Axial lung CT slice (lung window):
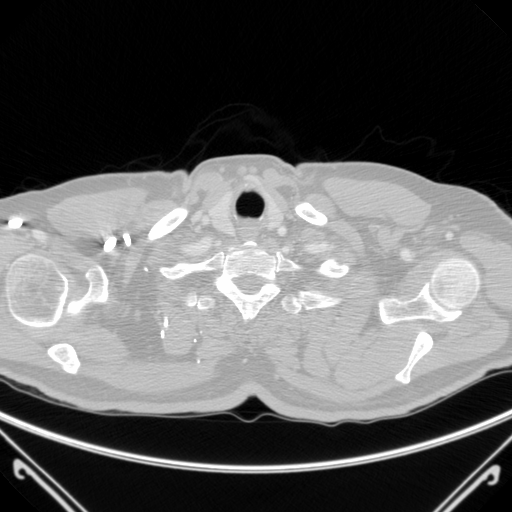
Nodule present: no